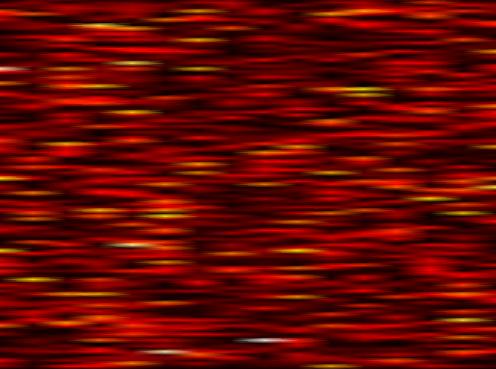
Label: FOFDM